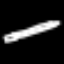
Label: pencil